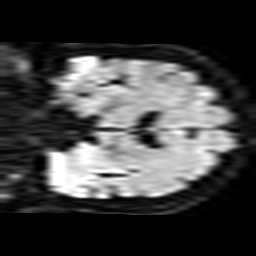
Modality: TRACE
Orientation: coronal
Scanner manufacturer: philips
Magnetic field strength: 1.5 T
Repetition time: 3.154 s
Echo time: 0.06396 s